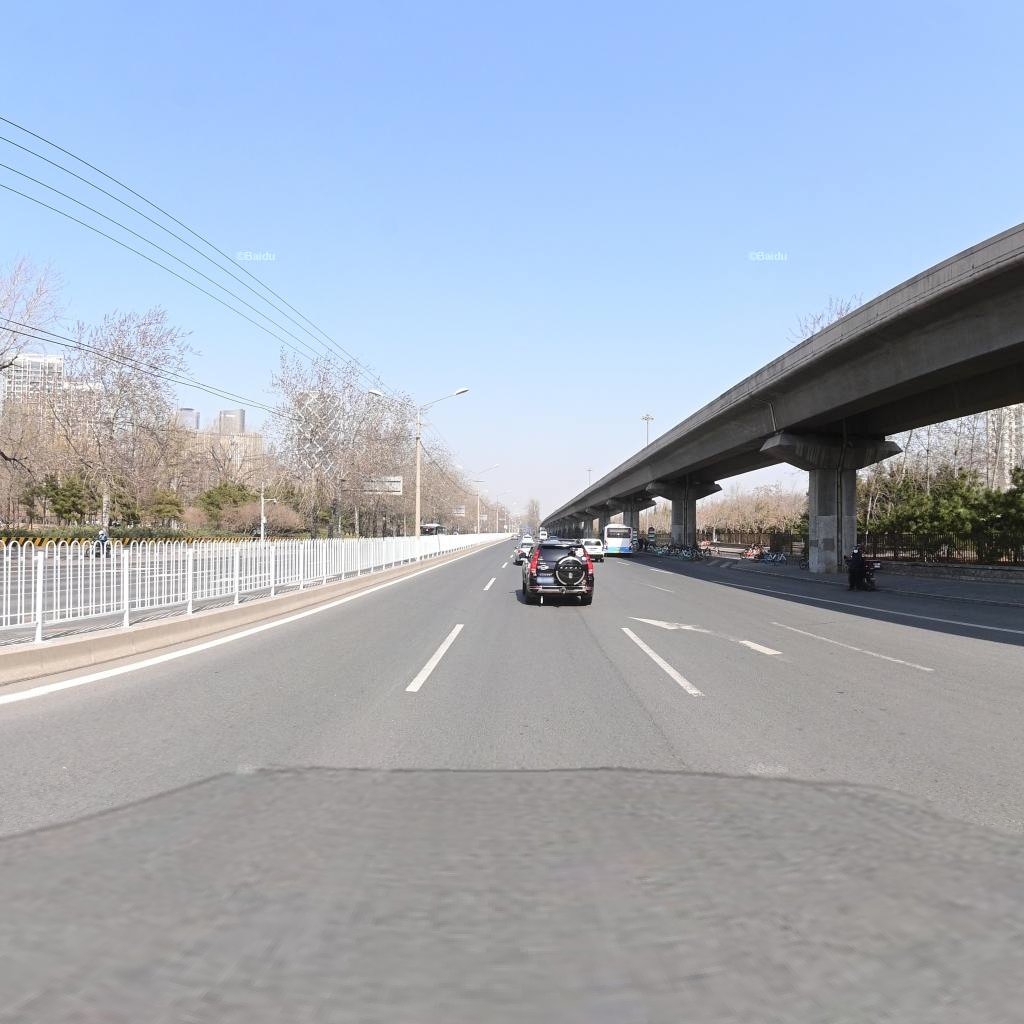
Region: Chaoyang
Road damage annotations: longitudinal crack